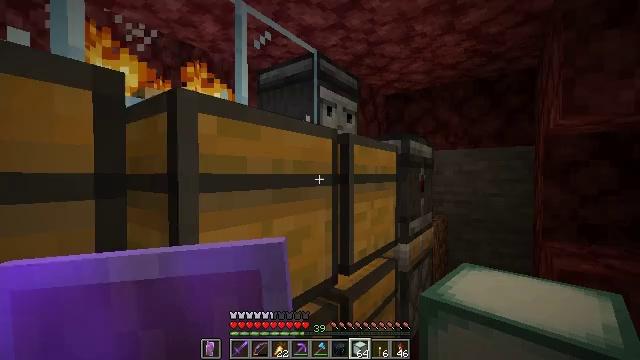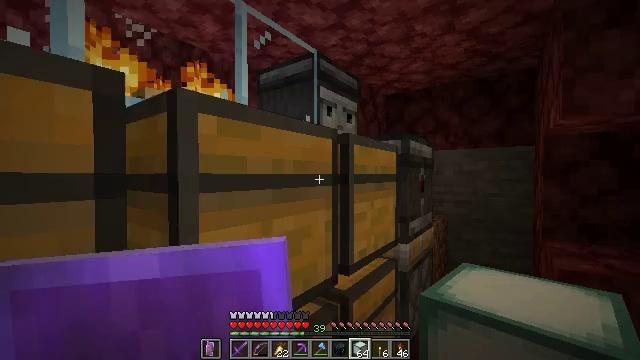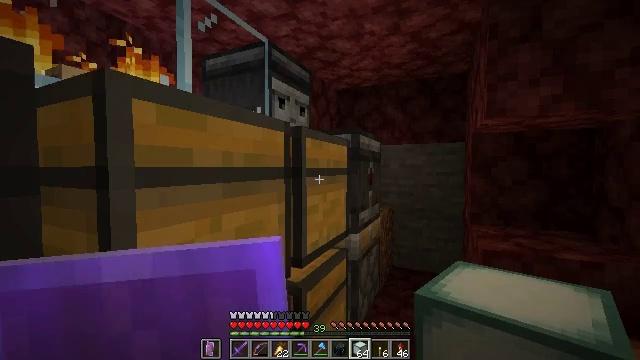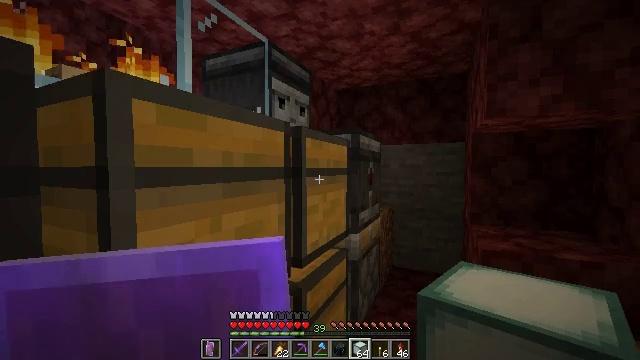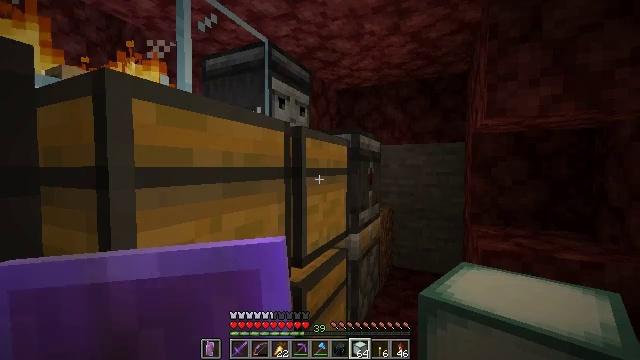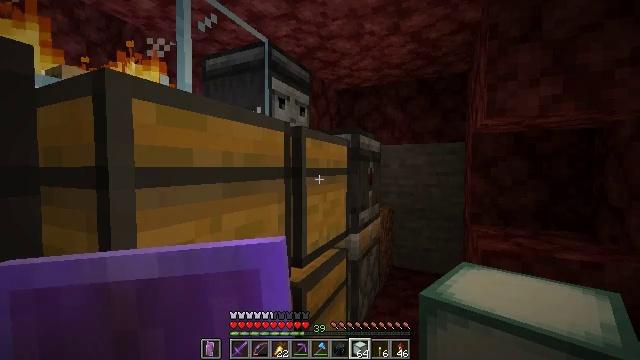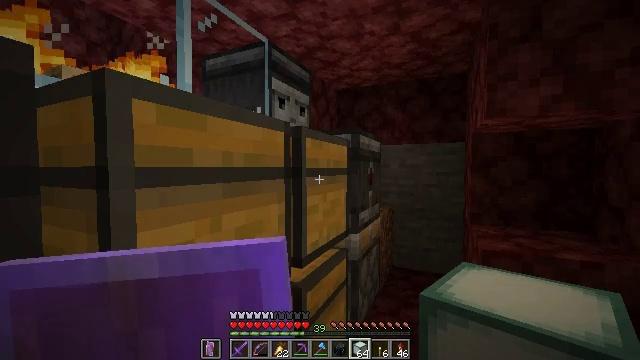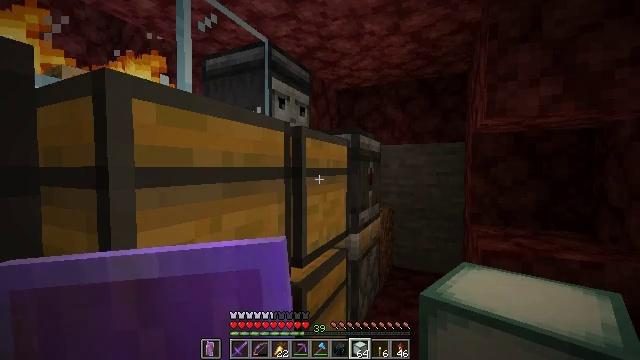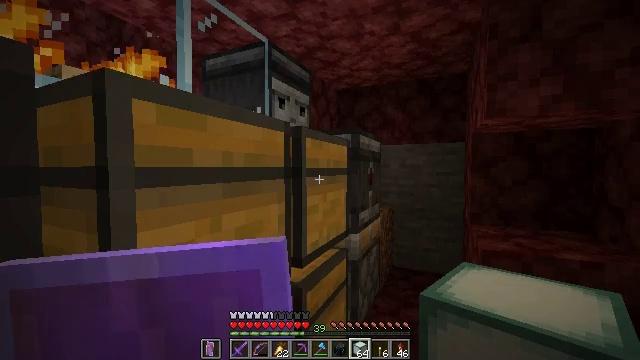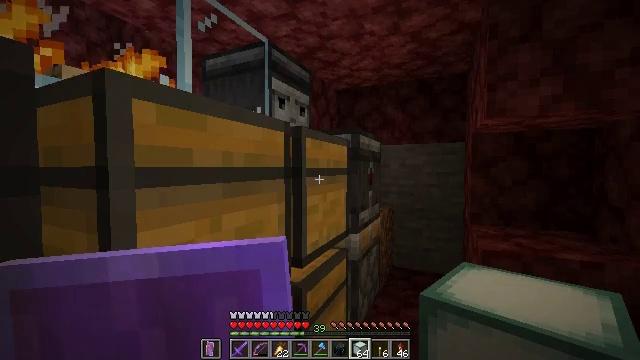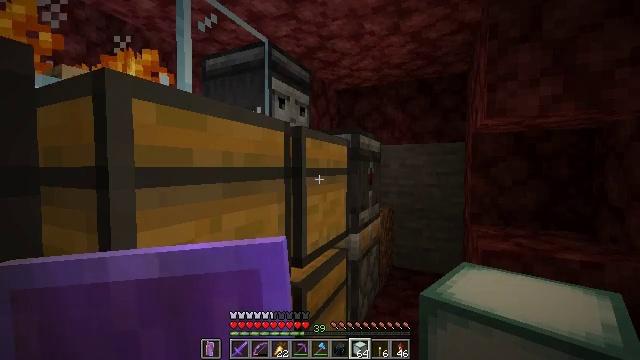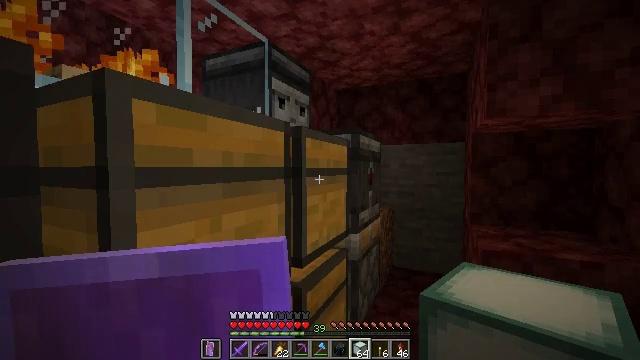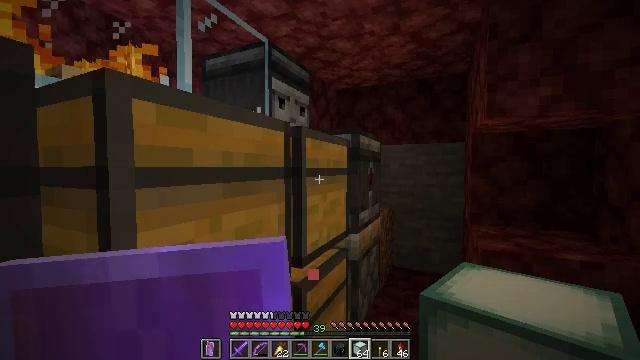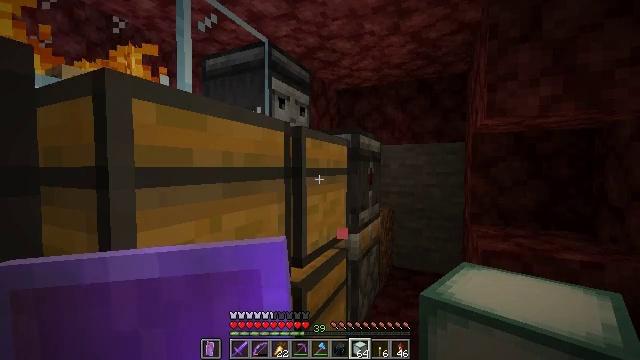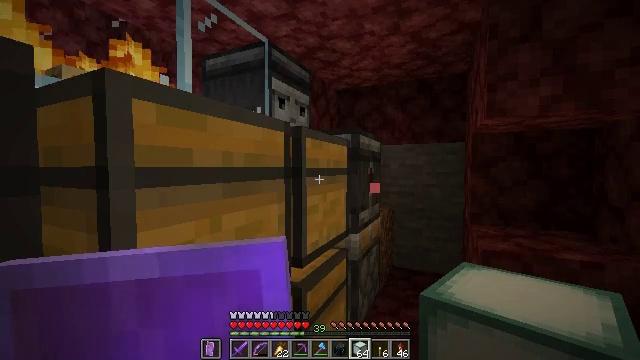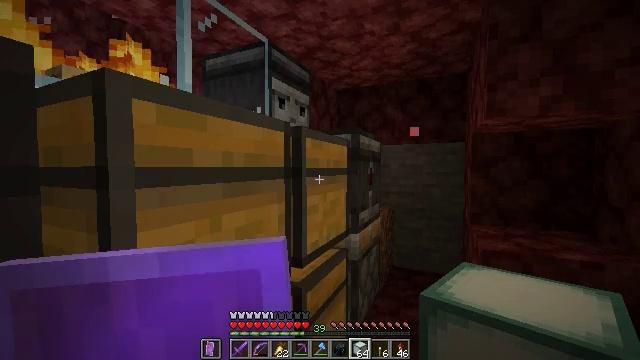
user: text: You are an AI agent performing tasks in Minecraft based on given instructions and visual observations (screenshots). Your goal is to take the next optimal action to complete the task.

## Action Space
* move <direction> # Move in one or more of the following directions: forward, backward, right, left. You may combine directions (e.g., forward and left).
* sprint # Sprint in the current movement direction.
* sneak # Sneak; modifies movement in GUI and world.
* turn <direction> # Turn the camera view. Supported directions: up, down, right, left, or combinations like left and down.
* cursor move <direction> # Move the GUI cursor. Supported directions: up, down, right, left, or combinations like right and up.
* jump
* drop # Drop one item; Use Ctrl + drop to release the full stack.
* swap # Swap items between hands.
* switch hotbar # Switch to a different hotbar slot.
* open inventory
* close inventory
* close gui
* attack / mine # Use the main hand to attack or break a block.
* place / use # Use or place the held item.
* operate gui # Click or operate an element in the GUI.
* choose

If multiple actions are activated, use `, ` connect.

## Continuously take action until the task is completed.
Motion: motion action
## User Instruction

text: Craft a sea lantern.
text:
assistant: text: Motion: no_op
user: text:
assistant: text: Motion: turn right and down
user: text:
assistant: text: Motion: no_op
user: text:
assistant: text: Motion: no_op
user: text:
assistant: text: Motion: no_op
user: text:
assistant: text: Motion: no_op
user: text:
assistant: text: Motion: no_op
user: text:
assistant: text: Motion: no_op
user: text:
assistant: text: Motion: no_op
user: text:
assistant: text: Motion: no_op
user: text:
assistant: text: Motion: no_op
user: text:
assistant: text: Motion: no_op
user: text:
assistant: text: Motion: no_op
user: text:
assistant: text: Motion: no_op
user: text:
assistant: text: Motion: no_op
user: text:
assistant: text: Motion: no_op
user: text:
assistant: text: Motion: no_op
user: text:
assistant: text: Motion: turn right
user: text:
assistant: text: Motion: turn right
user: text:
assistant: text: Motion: no_op
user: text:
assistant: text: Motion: no_op
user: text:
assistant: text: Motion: no_op
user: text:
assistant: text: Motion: turn left
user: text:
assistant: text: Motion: turn left
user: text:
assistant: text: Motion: turn left
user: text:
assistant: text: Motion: no_op
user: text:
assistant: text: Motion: use / place
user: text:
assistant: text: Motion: use / place
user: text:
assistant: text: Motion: use / place
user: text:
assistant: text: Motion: no_op